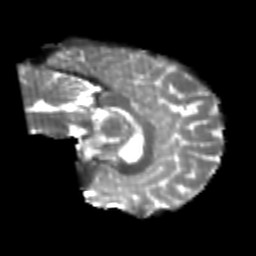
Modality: T2w
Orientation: sagittal
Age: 24
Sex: male
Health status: healthy
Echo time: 0.074 s